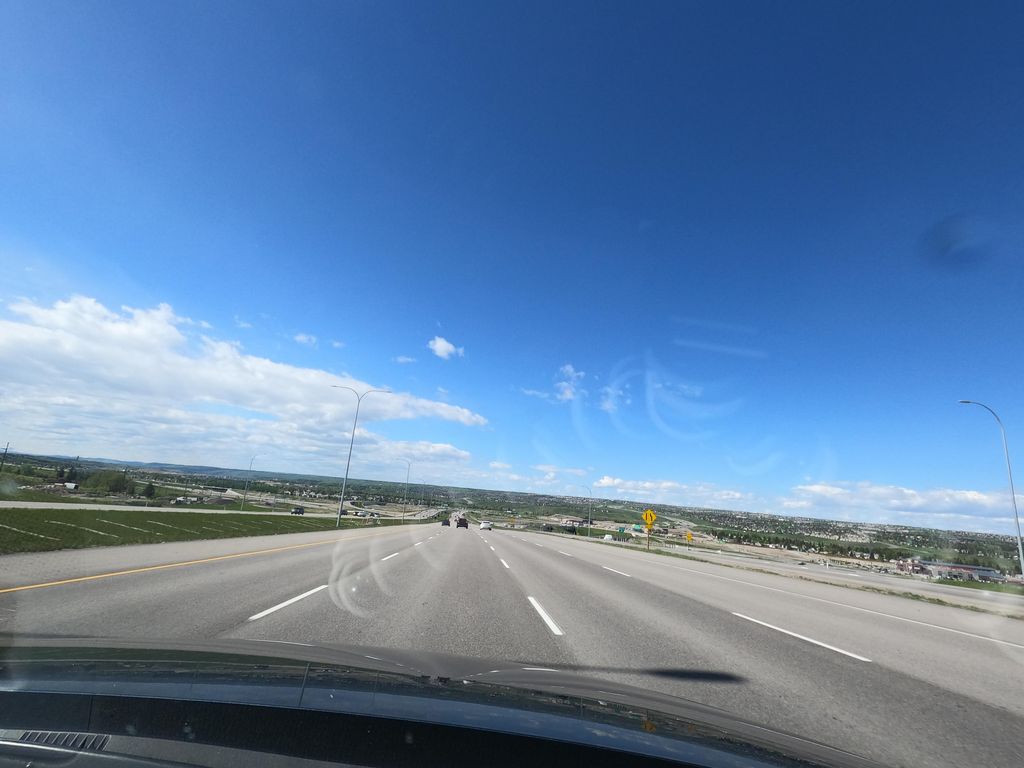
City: calgary